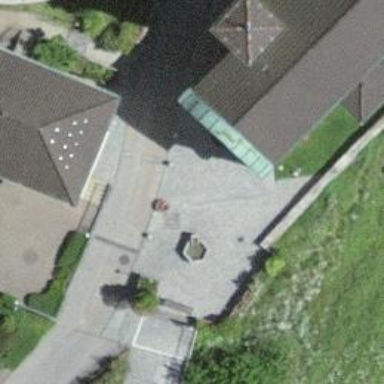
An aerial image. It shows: Beautiful fountain.